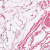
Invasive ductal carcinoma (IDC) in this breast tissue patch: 0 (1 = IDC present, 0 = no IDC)